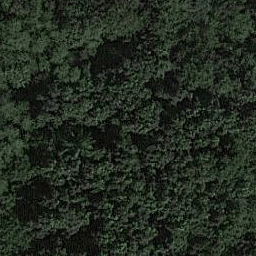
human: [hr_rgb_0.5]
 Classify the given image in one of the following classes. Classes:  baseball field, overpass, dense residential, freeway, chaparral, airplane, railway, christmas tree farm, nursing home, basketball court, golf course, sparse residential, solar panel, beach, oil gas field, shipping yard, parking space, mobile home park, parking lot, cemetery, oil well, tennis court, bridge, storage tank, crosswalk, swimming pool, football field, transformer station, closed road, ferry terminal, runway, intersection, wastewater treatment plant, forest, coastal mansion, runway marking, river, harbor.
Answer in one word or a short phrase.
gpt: forest